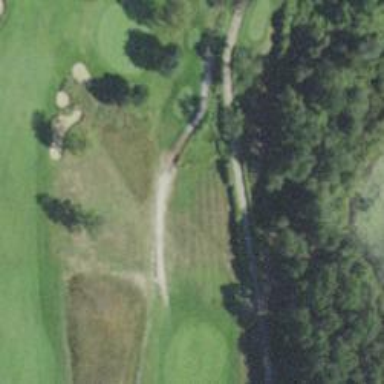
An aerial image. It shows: Golf hole.